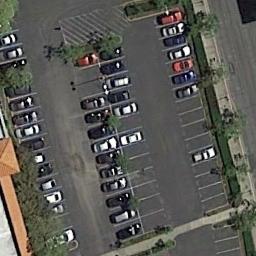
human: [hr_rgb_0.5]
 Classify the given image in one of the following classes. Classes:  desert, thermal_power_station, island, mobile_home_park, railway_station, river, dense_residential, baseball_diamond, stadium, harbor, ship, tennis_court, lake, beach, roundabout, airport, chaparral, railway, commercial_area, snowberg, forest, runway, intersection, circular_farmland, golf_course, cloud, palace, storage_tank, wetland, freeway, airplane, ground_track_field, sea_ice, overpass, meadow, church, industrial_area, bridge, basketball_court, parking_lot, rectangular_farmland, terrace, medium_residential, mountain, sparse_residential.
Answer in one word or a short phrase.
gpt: parking_lot